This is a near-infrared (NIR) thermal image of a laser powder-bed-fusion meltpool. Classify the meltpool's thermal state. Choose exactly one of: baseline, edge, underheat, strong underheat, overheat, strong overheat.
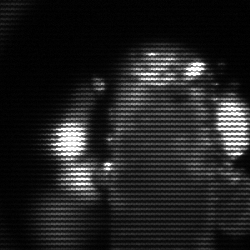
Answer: strong underheat